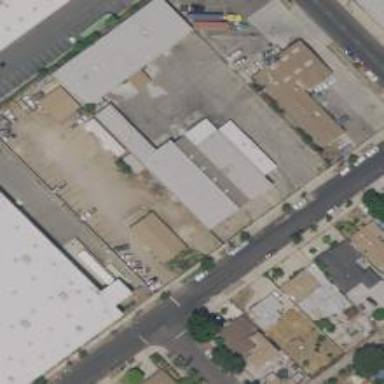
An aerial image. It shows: Warehouse.